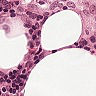
Metastatic tissue present: no